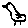
Label: bird